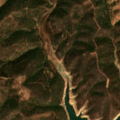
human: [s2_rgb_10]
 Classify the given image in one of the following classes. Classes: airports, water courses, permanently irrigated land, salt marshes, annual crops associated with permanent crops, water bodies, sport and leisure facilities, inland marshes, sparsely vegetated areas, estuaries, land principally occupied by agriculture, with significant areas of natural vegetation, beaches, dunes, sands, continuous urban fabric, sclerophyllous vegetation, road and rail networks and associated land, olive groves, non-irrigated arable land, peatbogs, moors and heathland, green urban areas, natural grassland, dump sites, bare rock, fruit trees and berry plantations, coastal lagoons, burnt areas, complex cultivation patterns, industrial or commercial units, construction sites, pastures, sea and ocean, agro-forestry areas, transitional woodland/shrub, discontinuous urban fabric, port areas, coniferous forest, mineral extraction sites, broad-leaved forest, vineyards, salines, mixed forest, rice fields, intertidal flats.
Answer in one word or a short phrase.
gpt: broad-leaved forest, water bodies